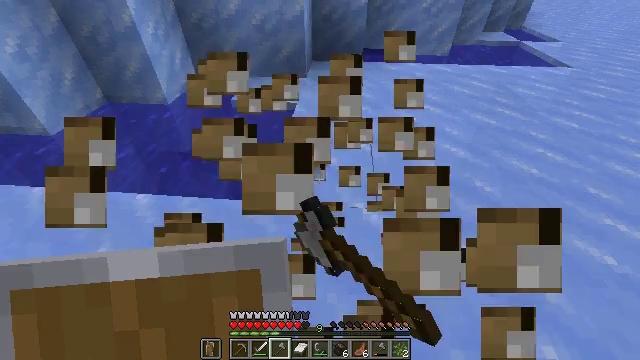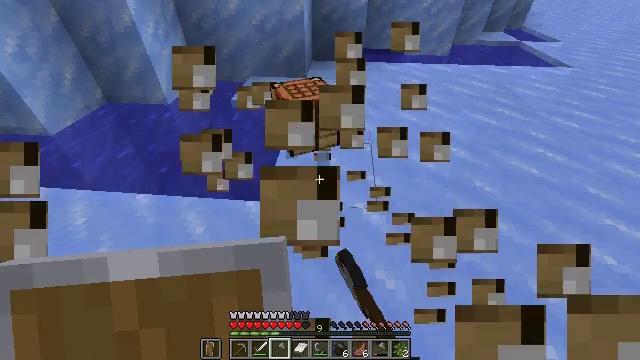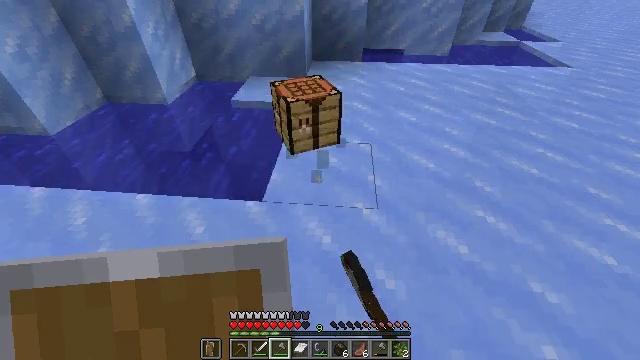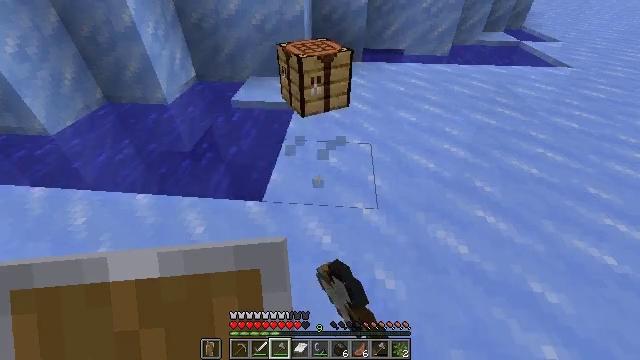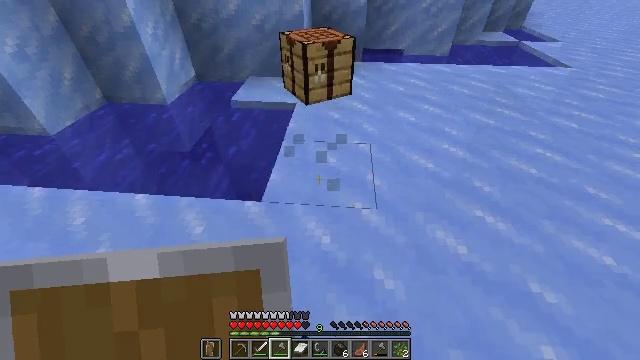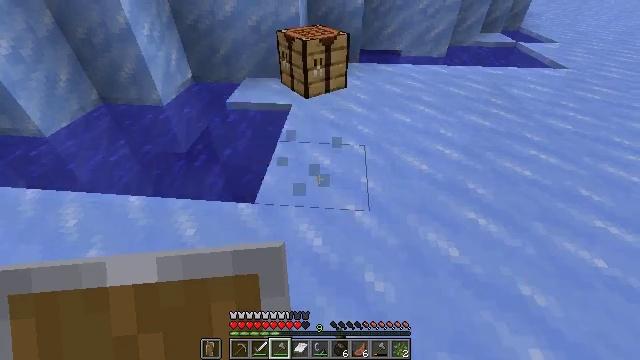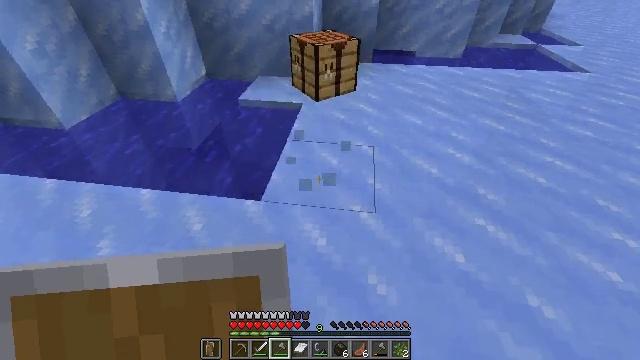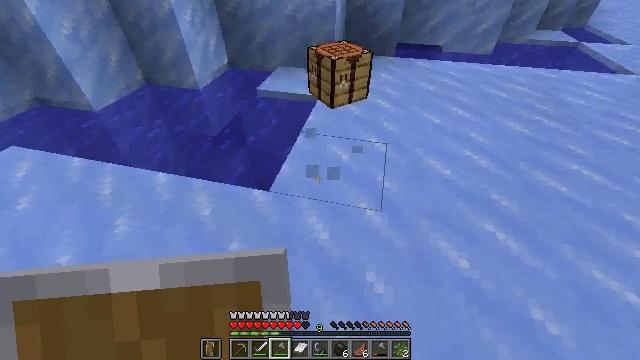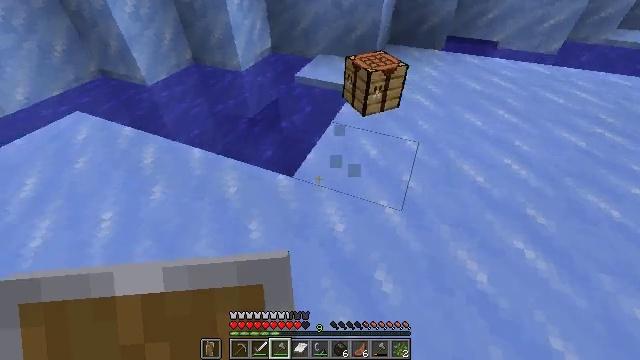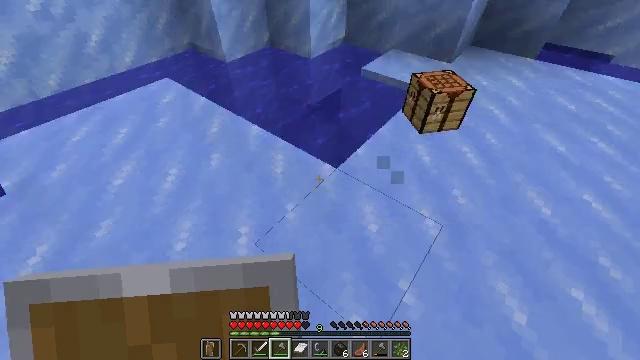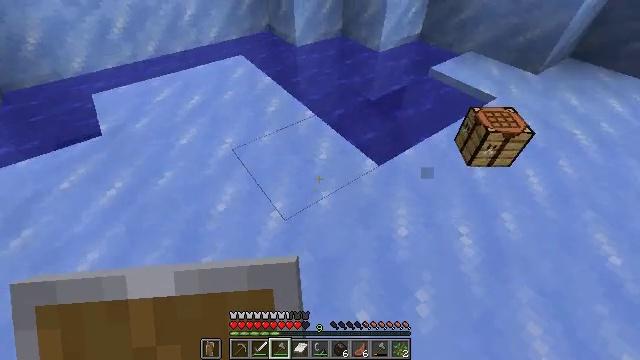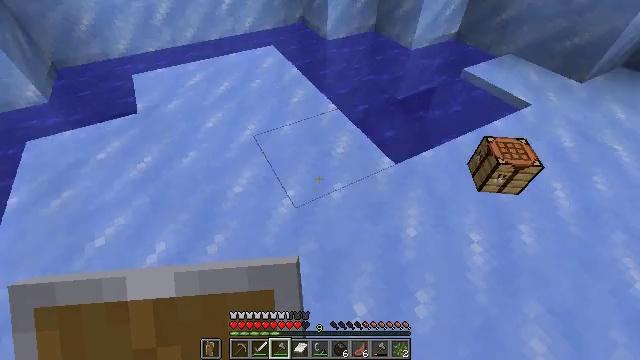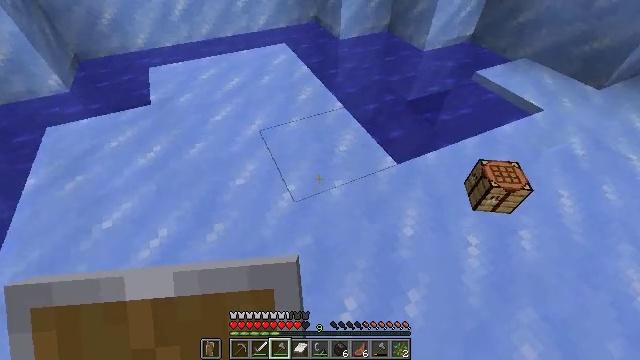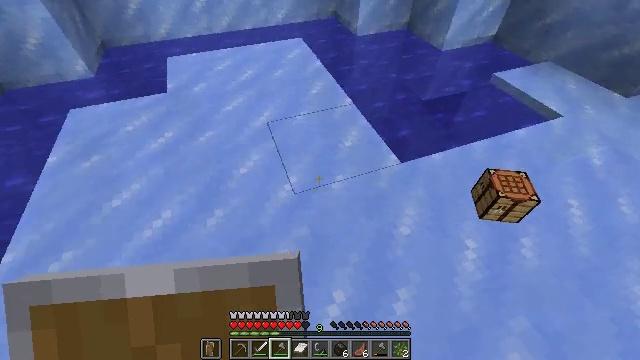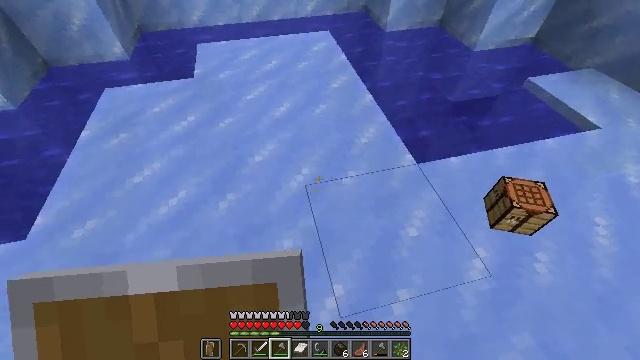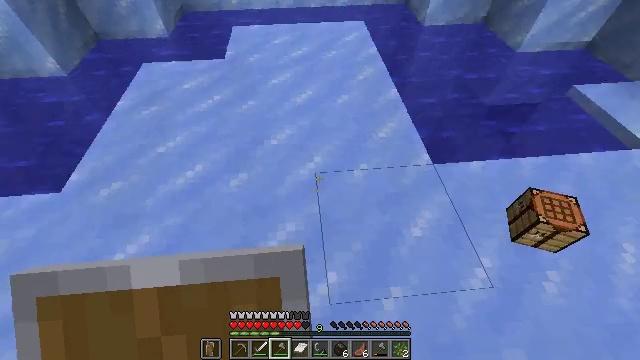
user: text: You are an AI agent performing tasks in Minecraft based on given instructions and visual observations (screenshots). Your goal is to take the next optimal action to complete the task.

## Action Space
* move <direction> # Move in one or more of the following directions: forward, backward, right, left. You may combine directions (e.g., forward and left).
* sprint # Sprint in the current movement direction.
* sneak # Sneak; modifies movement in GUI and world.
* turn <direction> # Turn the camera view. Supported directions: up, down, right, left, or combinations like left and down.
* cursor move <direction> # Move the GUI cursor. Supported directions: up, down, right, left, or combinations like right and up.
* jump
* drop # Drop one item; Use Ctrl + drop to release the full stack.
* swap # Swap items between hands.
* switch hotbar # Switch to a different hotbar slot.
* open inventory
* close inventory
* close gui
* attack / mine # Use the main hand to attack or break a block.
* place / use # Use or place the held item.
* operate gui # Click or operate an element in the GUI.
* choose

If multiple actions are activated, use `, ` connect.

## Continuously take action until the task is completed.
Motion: motion action
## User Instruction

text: Break packed ice to add to inventory.
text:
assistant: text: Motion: attack / mine
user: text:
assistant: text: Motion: attack / mine
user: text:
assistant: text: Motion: attack / mine
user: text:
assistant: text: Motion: move right, attack / mine
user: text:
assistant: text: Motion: move right, attack / mine
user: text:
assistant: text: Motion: move right, turn left
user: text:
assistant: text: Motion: move right, turn left and down
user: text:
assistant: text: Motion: move right, turn left and down
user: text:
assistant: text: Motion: move right, turn left and down
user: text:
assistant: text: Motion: move right, turn left and down
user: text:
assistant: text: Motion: move forward and move right, turn left
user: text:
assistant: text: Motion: move forward and move right, turn left
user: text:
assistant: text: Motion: move forward and move right, turn left
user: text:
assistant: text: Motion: move forward and move right, turn left and down
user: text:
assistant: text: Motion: move right, turn left and down
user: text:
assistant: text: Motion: move right, turn left and down
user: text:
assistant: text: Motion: move right, turn left and down
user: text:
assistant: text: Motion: move right, turn left
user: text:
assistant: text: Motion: move right, turn left
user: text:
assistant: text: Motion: turn left
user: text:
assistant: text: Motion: turn left and up
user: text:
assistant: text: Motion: turn left and up
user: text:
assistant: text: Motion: turn left and up
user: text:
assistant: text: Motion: turn left and up
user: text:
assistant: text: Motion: turn left and up
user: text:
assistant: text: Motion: turn up
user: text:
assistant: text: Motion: turn up
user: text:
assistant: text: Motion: move forward, turn up
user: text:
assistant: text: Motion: move forward, turn right and up
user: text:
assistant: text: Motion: move forward, turn right and up